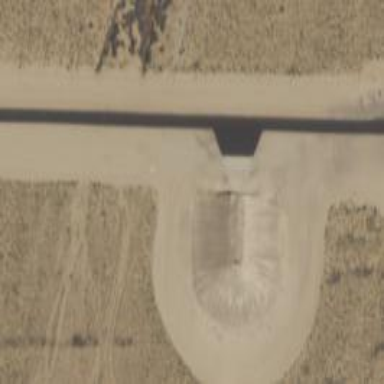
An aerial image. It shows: Military bunker.